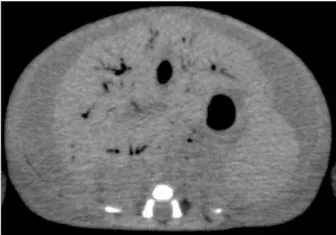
Images of case 2. Abdominal CT. Show pulmonary hypoplasia and massive ascites with hepatomegaly.
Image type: radiology (ct)